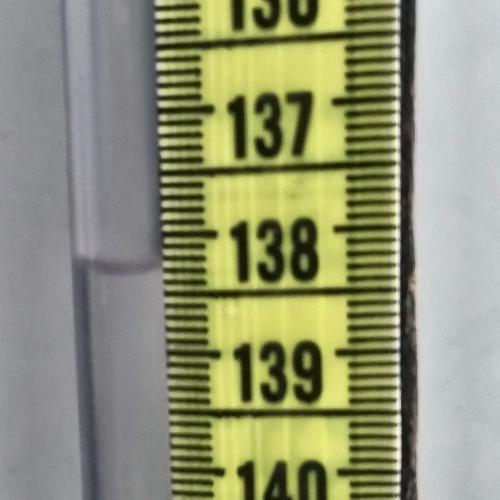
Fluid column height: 138.3 cm